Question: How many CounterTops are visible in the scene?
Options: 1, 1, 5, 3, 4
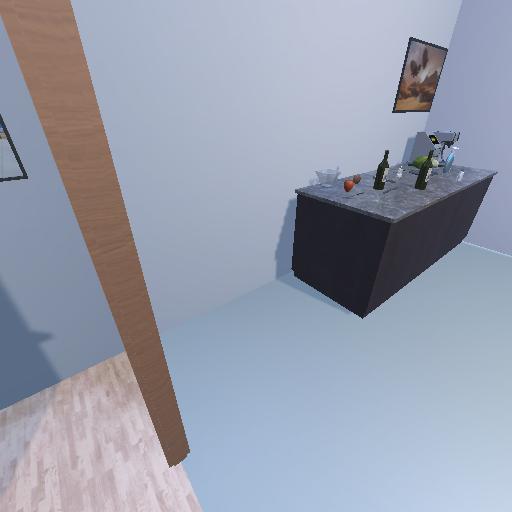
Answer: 1